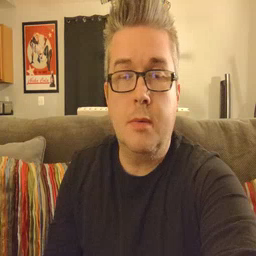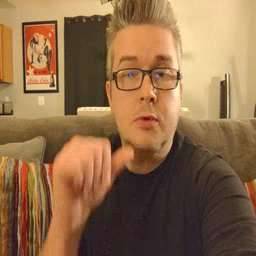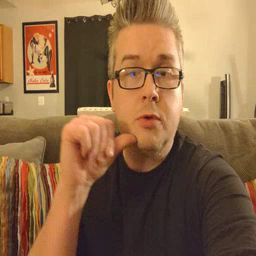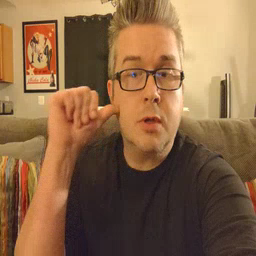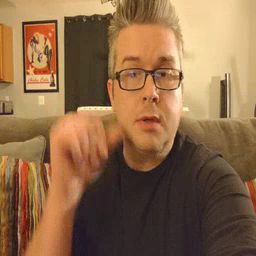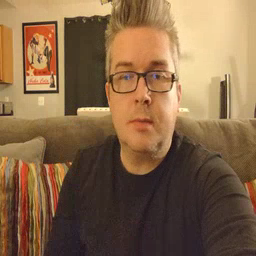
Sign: yesterday